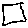
Label: square